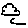
Label: cloud